Interaction volume radius: 5 \u00c5
Interaction volume height: 10 \u00c5
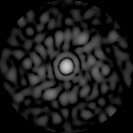
Disorder parameter: 0.8586